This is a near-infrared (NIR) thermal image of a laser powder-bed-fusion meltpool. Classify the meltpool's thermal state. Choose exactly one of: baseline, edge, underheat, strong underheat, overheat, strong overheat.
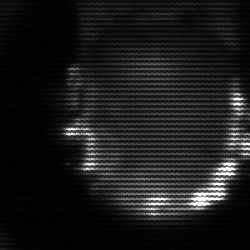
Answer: baseline